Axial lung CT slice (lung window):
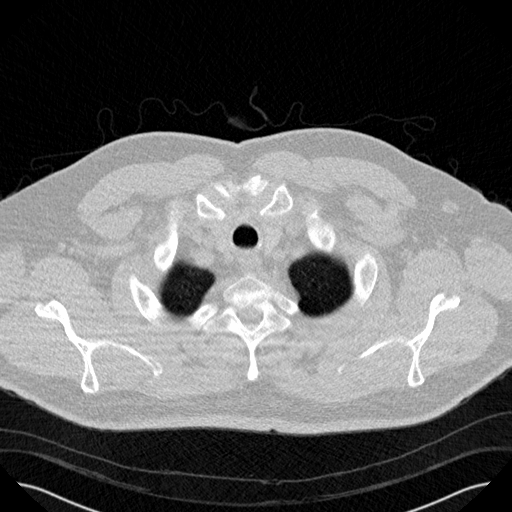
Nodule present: no